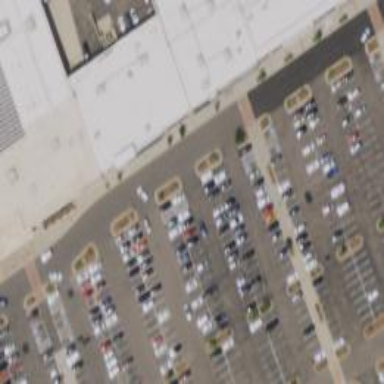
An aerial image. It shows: Parking space is available.